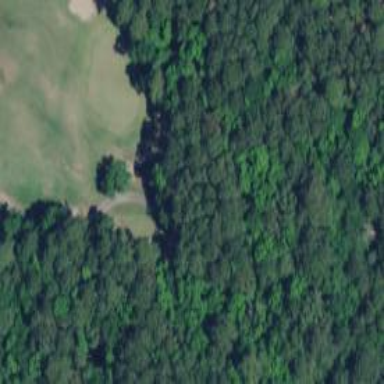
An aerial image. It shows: Path designated for golf carts.